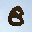
Label: 8